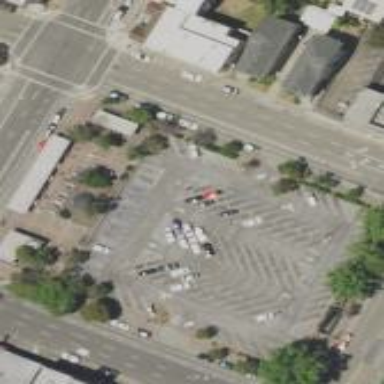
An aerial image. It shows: Parking area with asphalt surface dedicated for park and ride for subway commuters.